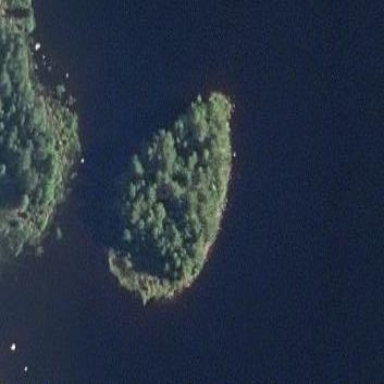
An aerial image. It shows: Islet.